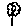
Label: flower